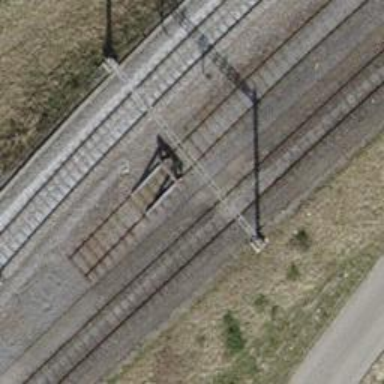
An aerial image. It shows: Railway buffer stop.